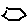
Label: hexagon